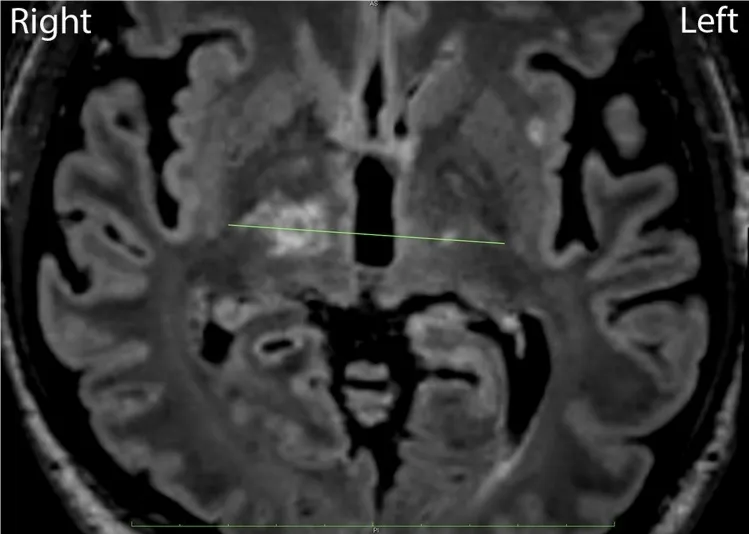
Left-side thalamotomy in the Vim line connecting the posterior tips of both the external globus pallidus in the AC-PC plane, 1.5-mm medial from the cerebrospinal tract border.
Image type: radiology (mri)